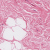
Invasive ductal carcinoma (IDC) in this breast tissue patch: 0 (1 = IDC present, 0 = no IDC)